Question: I've folow this tutorial : <URL>
but get an error:

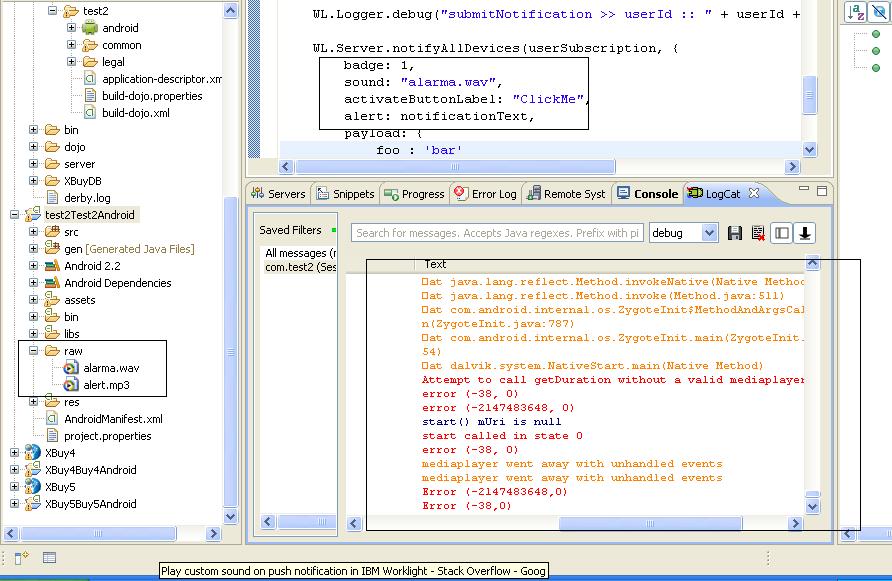
Answer: The problem is that you placed the 'raw' folder in the wrong location.
It should be INSIDE the 'res' folder.
If you don't have a nativeResources folder in your project, just make sure to create a 'raw'-named folder in the 'native
es' folder and place the sound file there.
Just as FYI:
1. I've imported the Push Notifications project
2. Updated application-descriptor.xml with my GCM ID and Key
3. Edited the adapter's *-impl.js file with: WL.Server.notifyAllDevices(userSubscription, {
badge: 1,
sound: "alarma.wav",
activateButtonLabel: "ClickMe",
alert: notificationText,
payload: {
foo : 'bar'
}
});
4. Placed alarama.was in the nativeResources's raw folder
5. Deployed adapter
6. Built and deployed application
7. Launched in device running Android OS v4.0.4
8. Logged-in with user "Idan"
9. Sent the notification text "test" to user "Idan"
10. Received it in device with the horrible alarma sound file I placed in the project